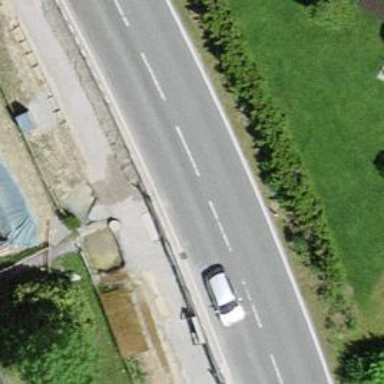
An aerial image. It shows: Secondary road with asphalt surface.